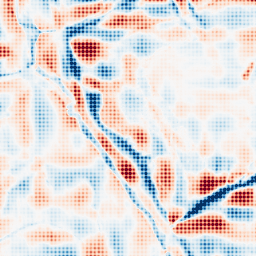
Category: wavelet
Decomposition family: wavelet_dwt
Decomposition parameters: wavelet: db4
level: 5
Upsampling method: sinc_blackman
Upsampling parameters: scale: 8
kernel_size: 8
Upsampling scale: 8